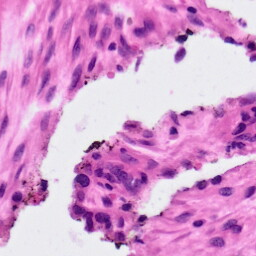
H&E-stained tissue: Ovarian